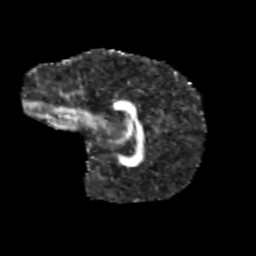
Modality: FA
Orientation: sagittal
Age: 11
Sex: female
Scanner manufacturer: siemens
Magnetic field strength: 3 T
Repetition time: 3.8 s
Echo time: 0.07 s